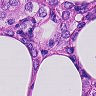
Metastatic tissue present: yes